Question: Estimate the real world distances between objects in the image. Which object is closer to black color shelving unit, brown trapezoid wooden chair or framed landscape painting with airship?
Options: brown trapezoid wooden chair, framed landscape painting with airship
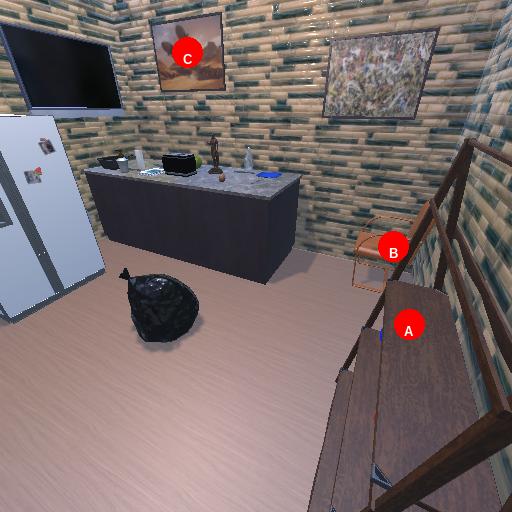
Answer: brown trapezoid wooden chair